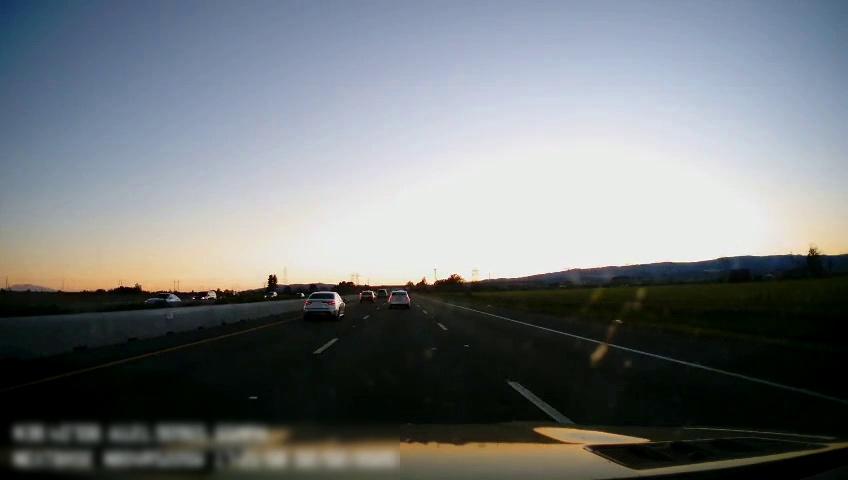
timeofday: Day
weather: Sunny
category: Drivable Space
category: Vehicles | Car
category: Vehicles | Car
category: Vehicles | SUV
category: Vehicles | SUV
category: Vehicles | SUV
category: Vehicles | Car
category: Vehicles | Car
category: Lanes | Current Lane
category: Lanes | Current Lane
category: Lanes | Alternate Lane
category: Lanes | Alternate Lane